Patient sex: M
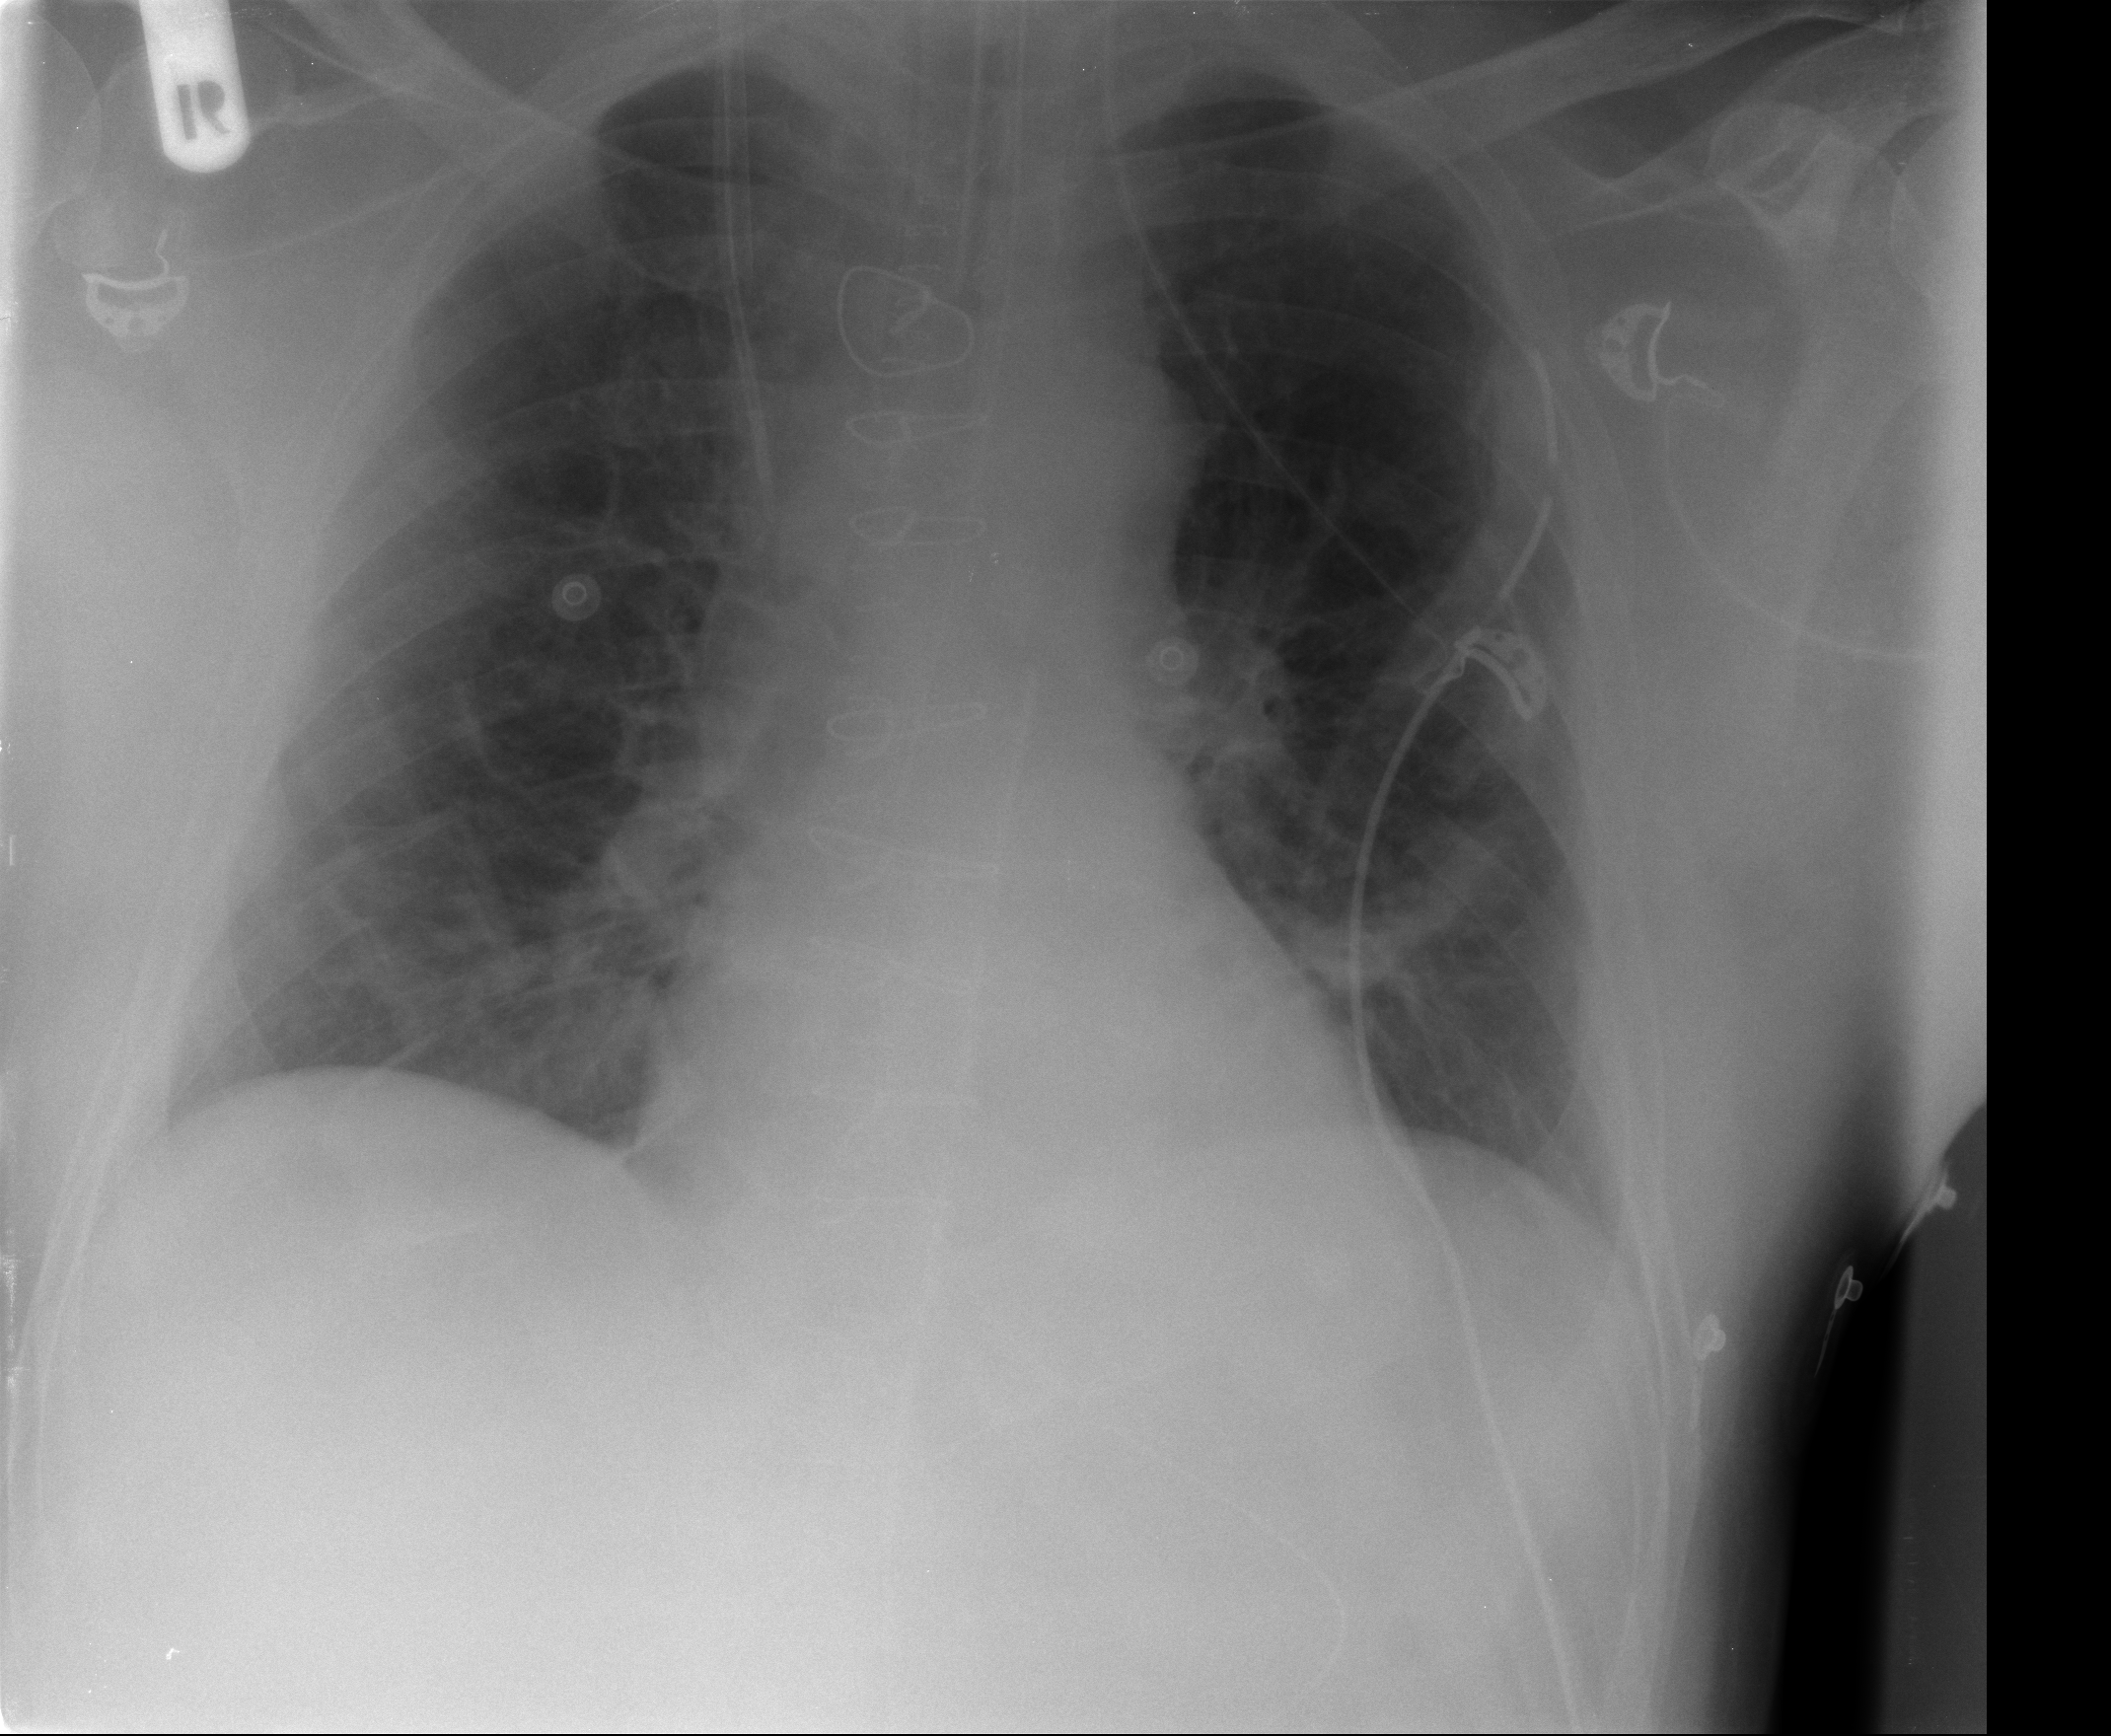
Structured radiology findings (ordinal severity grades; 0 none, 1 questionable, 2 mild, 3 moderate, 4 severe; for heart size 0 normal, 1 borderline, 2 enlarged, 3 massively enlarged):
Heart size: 1
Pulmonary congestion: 2
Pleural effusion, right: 2
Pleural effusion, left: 2
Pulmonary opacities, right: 2
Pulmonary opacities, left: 2
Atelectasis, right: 2
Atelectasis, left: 2